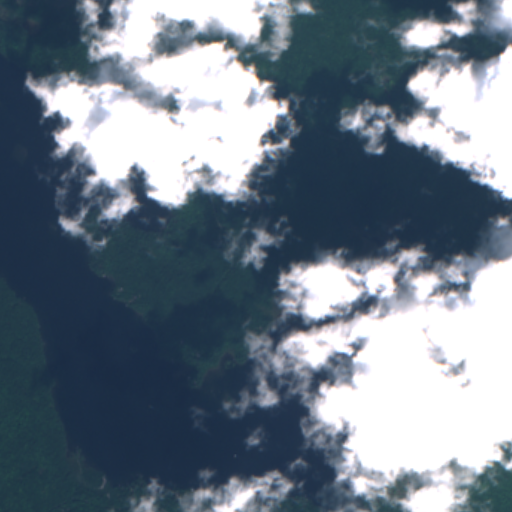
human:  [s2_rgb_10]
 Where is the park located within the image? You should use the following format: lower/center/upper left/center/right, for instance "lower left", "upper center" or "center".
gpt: The park is located in the left of the image.
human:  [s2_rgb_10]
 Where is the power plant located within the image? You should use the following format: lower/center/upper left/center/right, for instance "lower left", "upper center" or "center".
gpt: There is no power plant in the image.